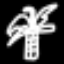
Label: palm tree